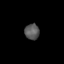
Tissue: skin
Cell type: Epithelial cells
Senescence score: 0.2134
Nuclear area (px): 226
Mean DAPI intensity: 88.155